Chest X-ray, PA view. Patient: 29 years old, sex F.
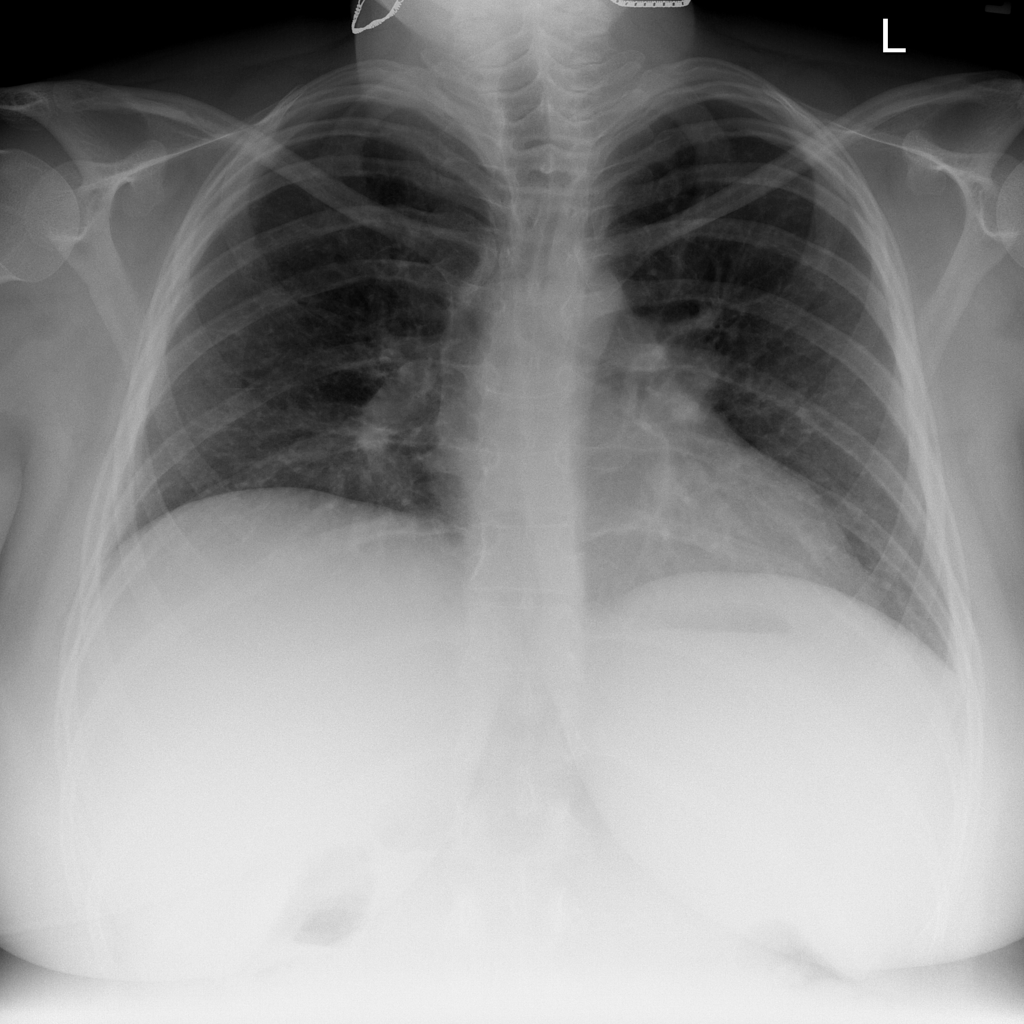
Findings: No Finding